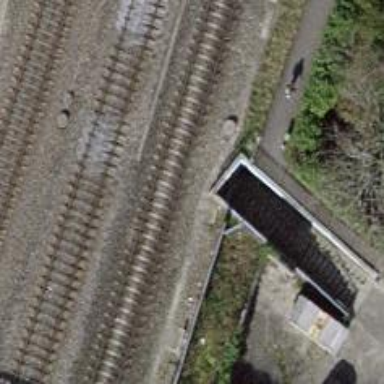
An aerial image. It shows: Tunnel footway.